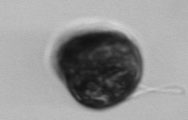
Label: Prorocentrum